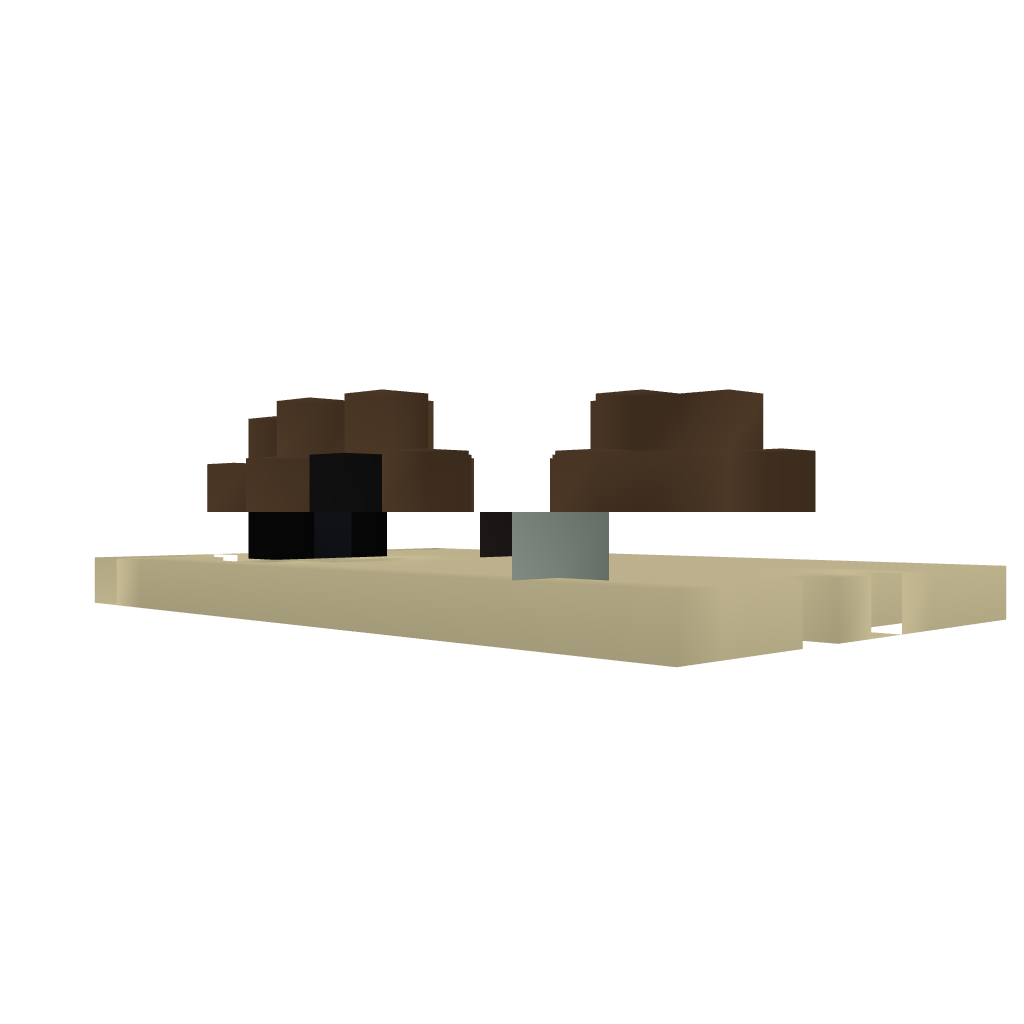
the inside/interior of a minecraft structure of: Infinate Music Machine